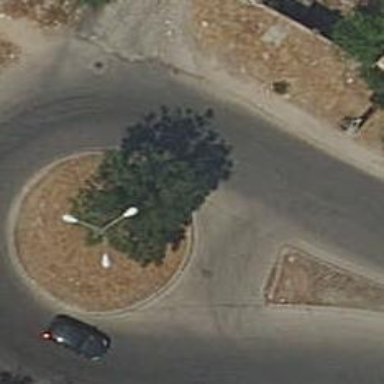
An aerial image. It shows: Residential road that intersects with roundabout.